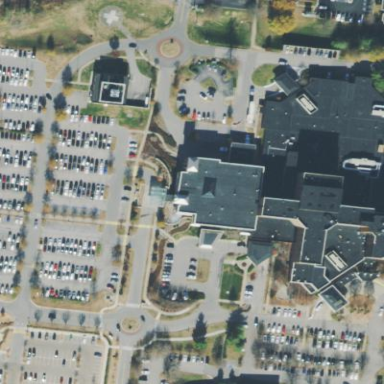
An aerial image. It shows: Hospital building.